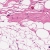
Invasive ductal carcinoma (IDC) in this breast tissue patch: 0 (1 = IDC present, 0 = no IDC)